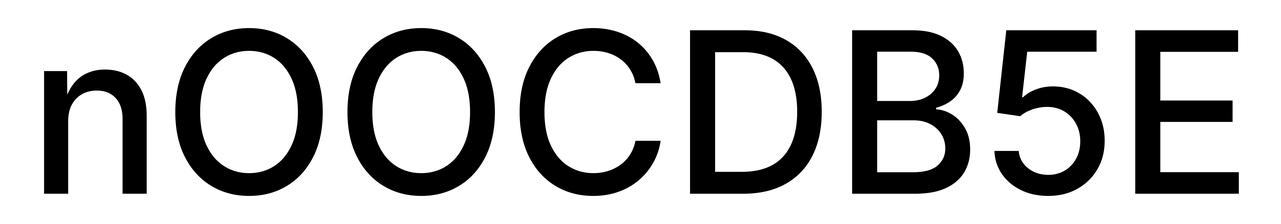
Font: Inter_Medium